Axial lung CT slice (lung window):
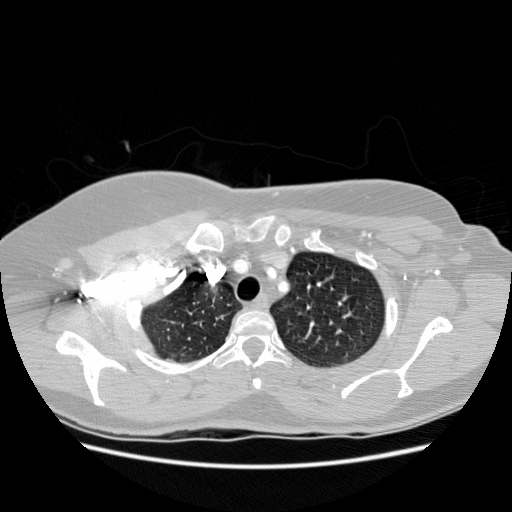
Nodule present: no